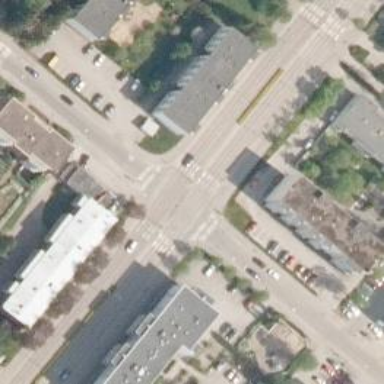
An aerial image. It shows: Uncontrolled zebra crossing on the road.